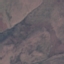
Land use / land cover class: HerbaceousVegetation